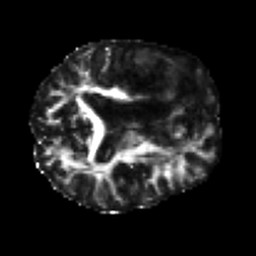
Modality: FA
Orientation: axial
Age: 65
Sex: female
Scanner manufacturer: siemens
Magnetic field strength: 3 T
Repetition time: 7.3 s
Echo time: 0.087 s